Question: I have the following situation

One PurchaseOrder has many line items and one Invoice has many line items.
'PurchaseOrder' and 'Invoice' are quite different.
If a specific 'LineItem' has one 'PuchaseOrder' so hasn't an 'Invoice' and vice versa.
I need to persist these relationships. In my app I'm using NHibernate.
I thought on Database, the LineItems table could have a column with foreign key for PurchaseOrder and another column with a foreign key for Invoice.
What is the best approach for this?
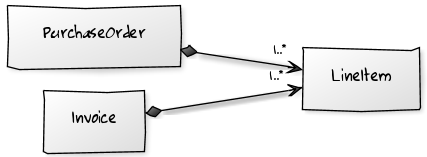
Answer: ## Model
You could map the LineItem as an heirarchy.
'''
public class LineItem
{
//common properties of LineItem
}
public class PurchaseLineItem : LineItem
{
public PurchaseOrder PurchaseOrder { get; set; }
}
public class InvoiceLineItem : LineItem
{
public Invoice Invoice { get; set; }
}
'''
Modify the PurchaseOrder and Invoice to refer the specific child
Purchase Order :
'''
public class PurchaseOrder
{
public IList<PurchaseLineItems> LineItems { get; set; }
}
'''
Invoice :
'''
public class Invoice
{
public IList<InvoiceLineItems> LineItems { get; set; }
}
'''
## Database
On the database side you could consider mapping the two items in different tables but this would unnecessarily increase joins. You could adopt a single table for entire heirarchy with a type descriminator.
1. The specific classes help to avoid confusion in the rest of your code about which holder of the LineItem either PurchaseOrder or Invoice is nullable and improve readability.
2. You could even improve the design by making adding PurchaseOrder as a parameter on PurchaseLineItem (similarly Invoice as a constructor parameter for InvoiceLineItem) to make sure that these entities are not initialized without their respective holders.